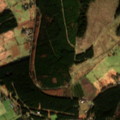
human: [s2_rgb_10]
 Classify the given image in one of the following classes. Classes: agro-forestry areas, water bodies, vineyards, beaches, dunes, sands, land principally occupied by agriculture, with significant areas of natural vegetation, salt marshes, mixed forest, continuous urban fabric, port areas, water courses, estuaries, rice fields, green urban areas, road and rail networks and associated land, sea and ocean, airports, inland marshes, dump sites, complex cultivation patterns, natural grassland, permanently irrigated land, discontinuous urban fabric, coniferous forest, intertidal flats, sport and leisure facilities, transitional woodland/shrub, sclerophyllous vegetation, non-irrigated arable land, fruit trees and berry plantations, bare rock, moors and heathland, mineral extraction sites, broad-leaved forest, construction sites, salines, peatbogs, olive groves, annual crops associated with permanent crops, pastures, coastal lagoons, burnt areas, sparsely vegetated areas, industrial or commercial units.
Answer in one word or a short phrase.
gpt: pastures, land principally occupied by agriculture, with significant areas of natural vegetation, coniferous forest, transitional woodland/shrub